This wavelet scalogram was computed from a rotor test-rig vibration snapshot. Classify the rotor condition as one of: normal, misalignment, unbalance, looseness.
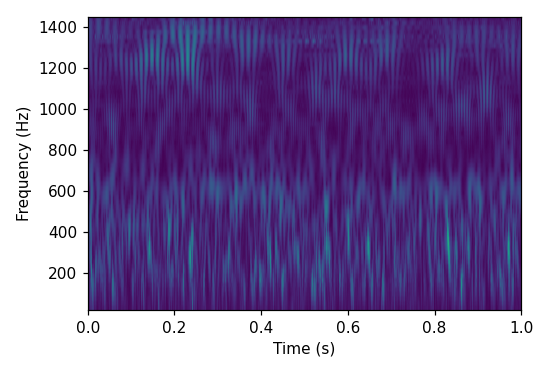
Answer: normal